Field crop: maize
Growth stage: 2
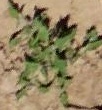
Species: atriplex